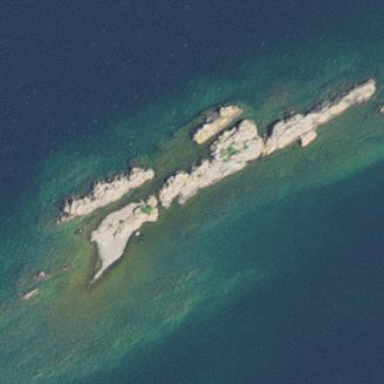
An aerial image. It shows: Islet.